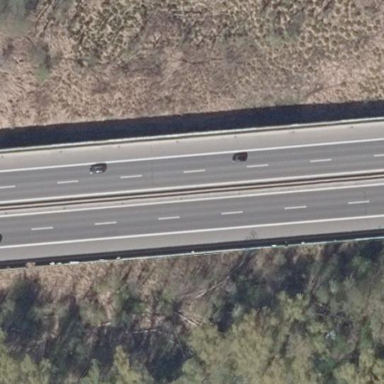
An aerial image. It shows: Man-made bridge.